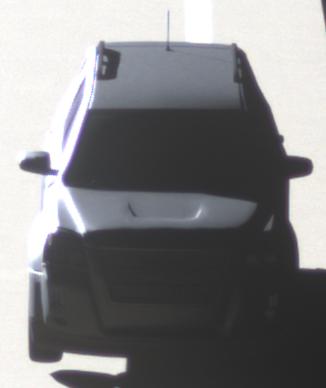
Make: GMC
Model: Terrain
Detailed model: Gen. 1
Model produced from: 2009
Model produced until: 2017
Doors: 5
Color: gray
Road condition: dry road
Daytime: sunrise or sunset
Contrast: high contrast